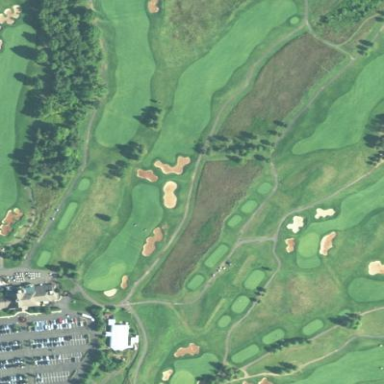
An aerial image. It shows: Area with grass used as rough in golf course.